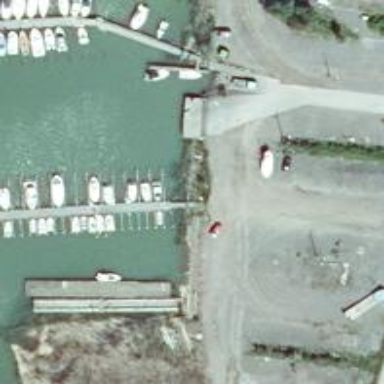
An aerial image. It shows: Man-made pier.